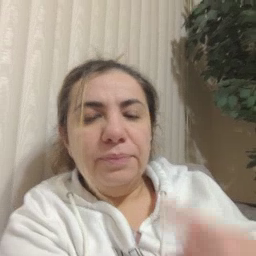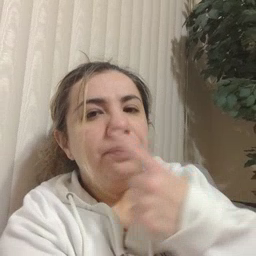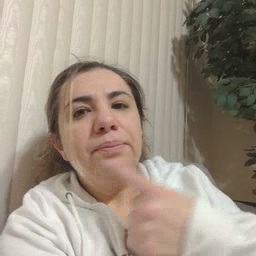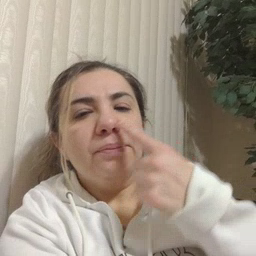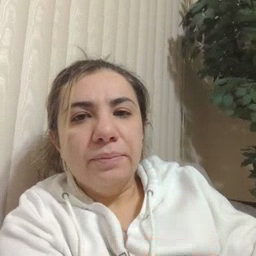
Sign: lips